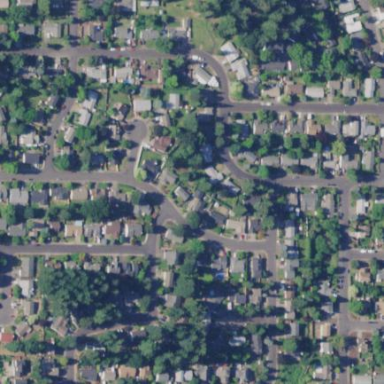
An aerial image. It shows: This residential area consists of single-family homes.